Question: I have a ListView with a few EditTexts in each item. I have no issues with a hardware keyboard, but things freak out a bit with the soft keyboard. I have two issues.
1. When I first click on an EditText, it briefly appears to have focus but then loses focus once the keyboard has shown. I must then click the EditText again to get focus.
2. When an EditText with focus is scrolled out of view, focus goes to... well... see the screenshot. I'm not sure what's happening.
More details on #1:
- - 'OnFocusChangeListener'
I've played around a bit the Focusable and DescendantFocusability attributes of the ListView, but to no avail. Any advice?
Each time an EditText with focus gets scrolled out of view, another drunk cursor shows up:

UPDATE: Relevant code.
Activity layout with ListView XML:
'''
<RelativeLayout xmlns:android="http://schemas.android.com/apk/res/android"
xmlns:tools="http://schemas.android.com/tools"
xmlns:app="http://schemas.android.com/apk/res/com.NsouthProductions.gradetrackerpro"
android:layout_width="match_parent"
android:layout_height="match_parent"
android:paddingBottom="@dimen/activity_vertical_margin"
android:paddingLeft="@dimen/activity_horizontal_margin"
android:paddingRight="@dimen/activity_horizontal_margin"
android:paddingTop="@dimen/activity_vertical_margin"
tools:context="com.NsouthProductions.gradetrackerpro.Activity_EditCourseGPA" >
<TextView
android:id="@+id/textView1"
android:layout_width="wrap_content"
android:layout_height="wrap_content"
android:layout_alignParentLeft="true"
android:layout_alignParentTop="true"
android:layout_centerHorizontal="true"
android:layout_marginTop="34dp"
android:text="Define the GPA and Percent scale for this course." />
<RadioGroup
android:id="@+id/radioGroup1"
android:layout_width="match_parent"
android:layout_height="wrap_content"
android:layout_alignParentLeft="true"
android:layout_below="@+id/textView1"
android:layout_marginLeft="5dp" >
<LinearLayout
android:id="@+id/linlay_rad_group_existing_scale"
android:layout_width="match_parent"
android:layout_height="match_parent" >
<RadioButton
android:id="@+id/radio0_existing_scale"
android:layout_width="wrap_content"
android:layout_height="wrap_content"
android:layout_weight="0"
android:checked="true"
android:text="Existing Scale" />
<Spinner
android:id="@+id/spinner_existing_scales"
android:layout_width="wrap_content"
android:layout_height="33dp"
android:layout_gravity="right"
android:layout_weight="1" />
</LinearLayout>
<LinearLayout
android:id="@+id/linlay_rad_group_new_scale"
android:layout_width="match_parent"
android:layout_height="wrap_content" >
<RadioButton
android:id="@+id/radio1_new_scale"
android:layout_width="wrap_content"
android:layout_height="wrap_content"
android:layout_weight="0"
android:text="New Scale" />
<TextView
android:id="@+id/textView2"
android:layout_width="0dp"
android:layout_height="wrap_content"
android:lines="1"
android:maxLines="1"
android:text=" " />
<EditText
android:id="@+id/editText1"
android:layout_width="0dp"
android:layout_height="wrap_content"
android:layout_weight="1"
android:inputType="textPersonName"
android:maxLines="1"
android:scrollHorizontally="true"
android:text="Gr High School Scale" >
<requestFocus />
</EditText>
</LinearLayout>
</RadioGroup>
<LinearLayout
android:id="@+id/linlay_scale_save_buttons"
android:layout_width="match_parent"
android:layout_height="wrap_content"
android:layout_alignParentBottom="true"
android:layout_alignParentLeft="true" >
<Button
android:id="@+id/btn_gpa_cancel"
android:layout_width="wrap_content"
android:layout_height="wrap_content"
android:text="Button" />
<Button
android:id="@+id/btn_gpa_save"
android:layout_width="wrap_content"
android:layout_height="wrap_content"
android:text="Button" />
</LinearLayout>
<ListView
android:id="@+id/listview_scale"
android:layout_width="match_parent"
android:layout_height="match_parent"
android:layout_above="@id/linlay_scale_save_buttons"
android:layout_alignParentLeft="true"
android:layout_below="@id/radioGroup1"
android:focusable="true"
android:focusableInTouchMode="true"
android:headerDividersEnabled="true"
android:scrollingCache="true" >
</ListView>
'''
List Items XML:
'''
<LinearLayout xmlns:android="http://schemas.android.com/apk/res/android"
android:id="@+id/linlay_scale_list_item"
android:layout_width="match_parent"
android:layout_height="wrap_content"
android:orientation="horizontal" >
<CheckBox
android:id="@+id/checkbox_scale_item"
android:layout_width="0dp"
android:layout_height="wrap_content"
android:layout_weight="1"
android:text="A-" />
<EditText
android:id="@+id/et_gpa"
android:layout_width="0dp"
android:layout_height="wrap_content"
android:layout_weight="1"
android:enabled="true"
android:inputType="numberDecimal"
android:maxLength="6"
android:text="4.000" />
<EditText
android:id="@+id/et_min"
android:layout_width="0dp"
android:layout_height="wrap_content"
android:layout_weight="1"
android:enabled="true"
android:inputType="numberDecimal"
android:maxLength="6"
android:text="94.75" />
<EditText
android:id="@+id/et_max"
android:layout_width="0dp"
android:layout_height="wrap_content"
android:layout_weight="1"
android:inputType="numberDecimal"
android:maxLength="6"
android:text="100.0" />
'''
Setting the view in my adapter:
'''
View v = convertView;
ViewHolder holder;
v = inflater.inflate(R.layout.scale_list_item,
holder = new ViewHolder();
holder.cb = (CheckBox) v.findViewById(R.id.checkbox_scale_item);
holder.et_gpa = (EditText) v.findViewById(R.id.et_gpa);
holder.et_min = (EditText) v.findViewById(R.id.et_min);
holder.et_max = (EditText) v.findViewById(R.id.et_max);
'''
I'm not sure what else to post. I have focus and textChange listeners, but the problem exists even if those are commented out. Let me know if anything else is needed. Thank you.
More detail about how focus is behaving when the EditText is touched:
1. The EditText is clicked (touched)
2. EditText Receives focus
3. EditText loses focus
4. ListView gains focus (and tries to set child focus view requestChildFocus... doesn't seem to succeed).
5. ListView loses focus
6. ListView gains focus (and tries to set child focus again).
The above is based on having listeners for both the EditText and the ListView. with a hardware keyboard, the EditText gets focus and that's that. I think the soft keyboard appearing affects the focus.
In the end, working with the ListView was too difficult, especially because I wanted to update multiple rows based on changes to an EditText in one row. That's hard to do when the keyboard is up and the ListView only considers a few of the rows to exist at any one time.
I instead made nested LinearLayouts. Each horizontal layout was a "row" and I put them inside of an ArrayList in order to manage them and it was a piece of cake, comparatively (still not easy).
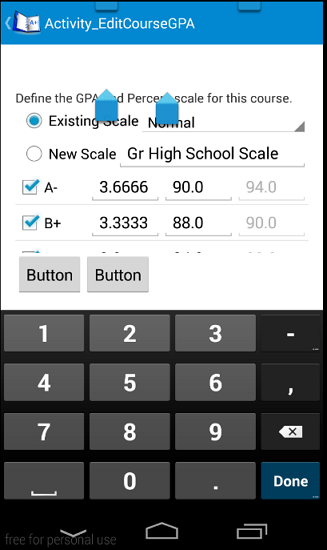
Answer: You are facing 'ListView' recycling issue. When you scroll up or down or when keyboard appears 'ListView' again refreshes and lost your 'EditText's' focus. So, first of all read <URL> and then follow the suggestion from my side the solution of your current scenario in my mind.
I suggest you should use a 'Button' on 'ListView' Item and text of this button should be generic like Enter Student Info or what ever you'd like. After clicking on this 'Button' open 'AlertDialog' and set your xml view (currently your all 'edittexts' like et_gpa, et_min, et_max etc on 'listview' items)
For Example:
'''
btnInfo.setOnClickListener(new OnClickListener() {
public void onClick(View v) {
showStudentInfoAlert();
}
});
public void showStudentInfoAlert()
{
AlertDialog.Builder builder = new AlertDialog.Builder(context);
LayoutInflater in = (LayoutInflater) context.getSystemService(Context.LAYOUT_INFLATER_SERVICE);
View v = in.inflate(R.layout.your_xml_having_edittexts, null);
EditText et_gpa = (EditText) v.findViewById(R.id.et_gpa);
//add all edit texts like this and after that just set view on alert dialog
builder.setTitle("Enter student's info");
builder.setView(v);
builder.setPositiveButton("Save", new DialogInterface.OnClickListener() {
@Override
public void onClick(DialogInterface dialog, int which) {
//save all edittexts values and do what erver you want with those values
}
});
dialog.show();
}
'''